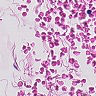
Metastatic tissue present: no